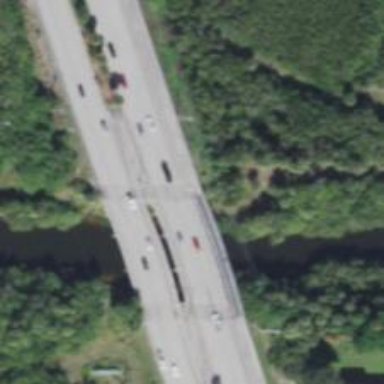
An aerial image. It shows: Footway bridge.